Interaction volume radius: 5 \u00c5
Interaction volume height: 20 \u00c5
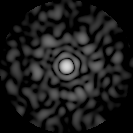
Disorder parameter: 0.8439